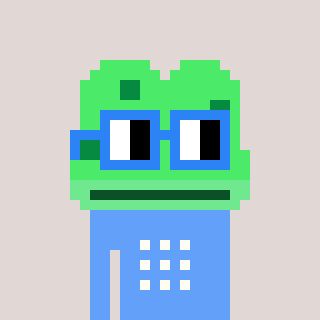
a pixel art character with square blue glasses, a frog-shaped head and a blue-colored body on a warm background